Question: Count the number of objects in the diagram.
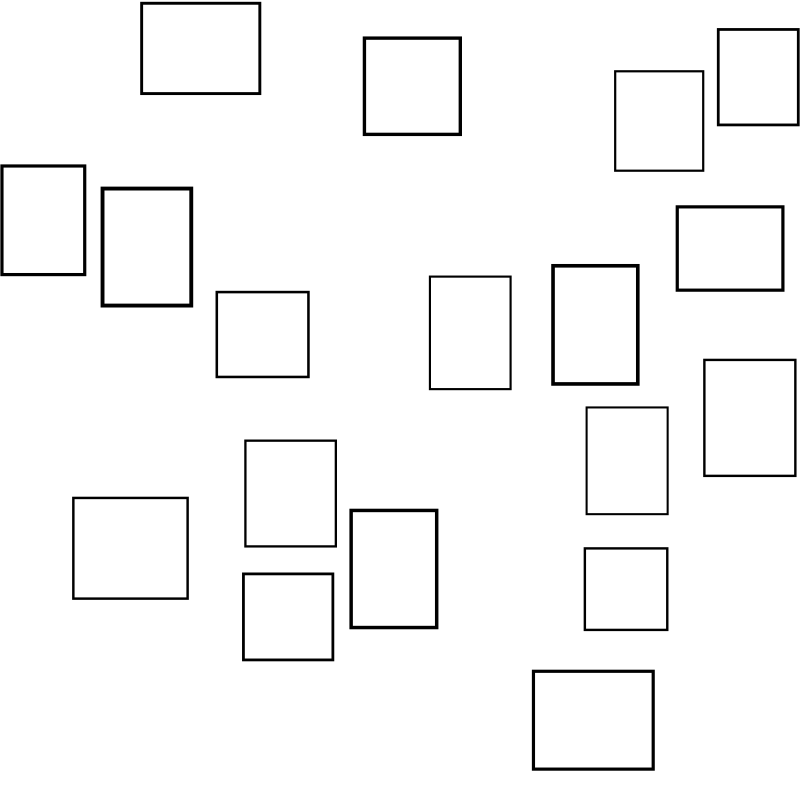
Answer: 18